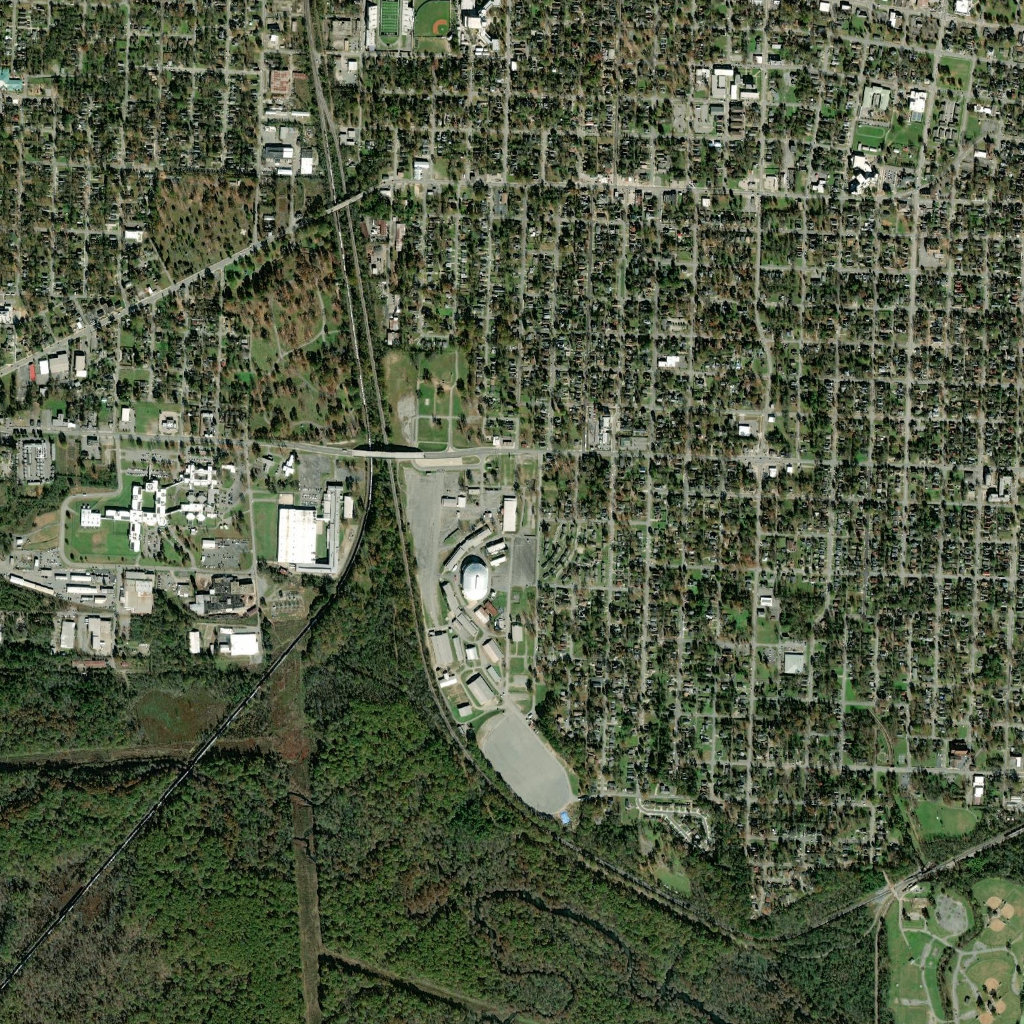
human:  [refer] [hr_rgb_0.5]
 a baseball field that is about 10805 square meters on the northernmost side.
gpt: <box>[[40, 0, 43, 3, 0]]</box>